Aerial crown-view tile of a tropical tree (Barro Colorado Island, Panama), acquired 20250512:
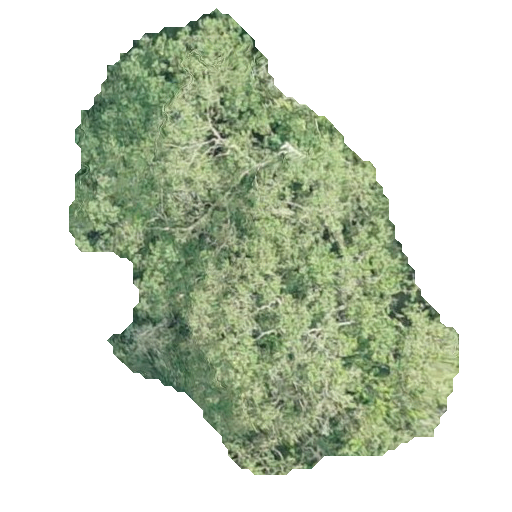
Species: Terminalia oblonga
GBIF accepted scientific name: Terminalia oblonga
Crown area: 163.379 m²